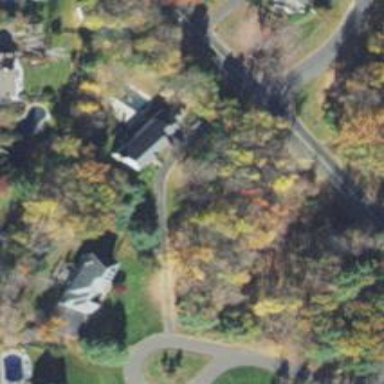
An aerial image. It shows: Residential driveway serving as service road.